Question: I have a request where most of the input parameters are put in as a JSON request object. For documentation purposes, I want to specify the most common fields that a user can put in but there is a lot of variability to the name values that would go into the JSON request and I don't want to document all of these as it would be cumbersome.
Here's a screenshot of what I have now:

As an example if I wanted to put in a JSON property called "people-with" and set it to "['joe','paul','jane'] then that would be easy to do in the JSON but how would I pick that up in my PHP/Restler code. Right now the signature for this service is:
'''
/**
* ADD an Activity
*
* Add a new action to a user's stream
*
* @url POST /{user_id}
*
* @param integer $user_id The user_id for whom the actions apply; you can insert the text "self" and it will resolve to the current/default user
* @param string $start_time {@from body} The date/time that the activity was started (YYYY-MM-DD or YYYY-MM-DD HH:mm:SS)
* @param string $action {@from body} The action "slug name" that uniquely identifies an action
* @param string $end_time {@from body} The date/time that the activity concluded (YYYY-MM-DD or YYYY-MM-DD HH:mm:SS)
* @param string $app_id {@from body} The application that captured this activity
* @param string $proxy_user_id {@from body} The person who captured this activity for the individual
* @param string $location {@from body} The location information associated with this activity
*/
public function add_action ($user_id, $start_time, $action, $end_time=null, $app_id=null, $proxy_user_id=null, $location=null)
{
// implement
}
'''
p.s. as a side note, I've temporarily changed this API service to a PUT to avoid the POST issue that was raised a few days ago which is effecting me here too while using POST.
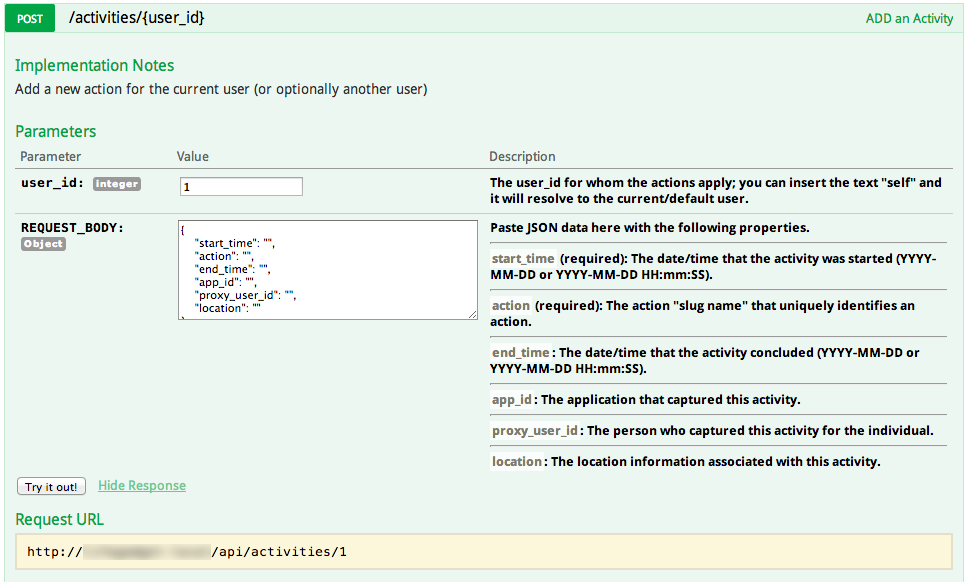
Answer: Ok, key to solving this lies in the '$request_data' associative array. So in order to achieve both the documentation (of key fields) and being able to dynamically receive values into the POST/PUT service you just need to do this:
'''
/**
* ADD an Activity
*
* Add a new action to a user's stream
*
* @url PUT /{user_id}
*
* @param integer $user_id The user_id for whom the actions apply; you can insert the text "self" and it will resolve to the current/default user
* @param string $start_time {@from body} The date/time that the activity was started (YYYY-MM-DD or YYYY-MM-DD HH:mm:SS)
* @param string $action_nm {@from body} The action "slug name" that uniquely identifies an action
* @param string $end_time {@from body} The date/time that the activity concluded (YYYY-MM-DD or YYYY-MM-DD HH:mm:SS)
* @param string $app_id {@from body} The application that captured this activity
* @param string $proxy_user_id {@from body} The person who captured this activity for the individual
* @param string $location {@from body} The location information associated with this activity
*/
public function add_activity ($user_id, $start_time, $action_nm, $end_time=null, $app_id=null, $proxy_user_id=null, $location=null, $request_data=null)
'''
Note that there is no '@param' for $request_data but that $request_data is now hanging at the end of the function signature. Now imagine I had passed the following ''test' : 'me'' in the request's JSON. Now I can get that in my handler at:
'''
echo $request_data['test']; // prints "me"
'''
This works and the documentation looks as it's supposed to as well (see screen shot above).
One final note, for those who are curious, you can access ALL your JSON variables through the $request_data array. So that means that:
'''
echo ($request_data['user_id'] === $user_id); // TRUE
'''